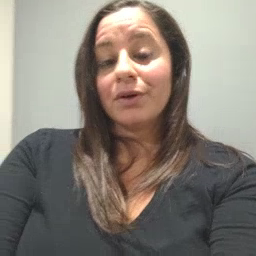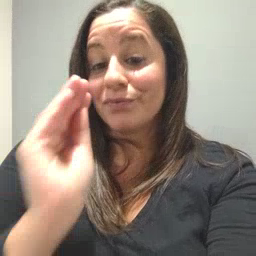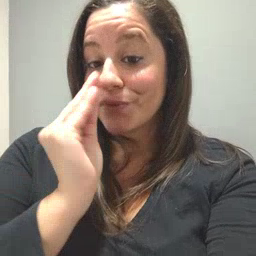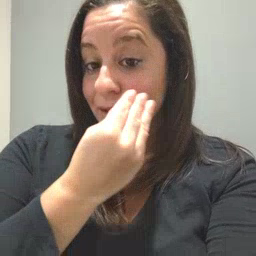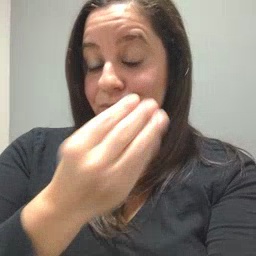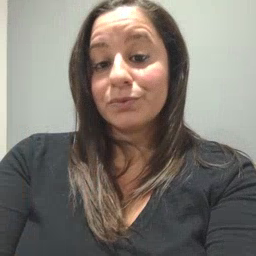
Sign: flower